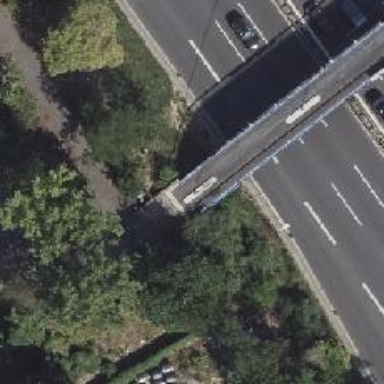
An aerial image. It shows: Footway with asphalt surface that goes over cable-stayed bridge.